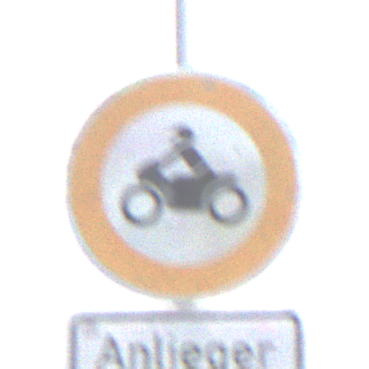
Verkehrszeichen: VerbotKraftraeder
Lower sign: PersonengruppenFrei1
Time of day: Midday
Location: Outdoor (Nature)
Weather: PartlyCloudy
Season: NotSpecified
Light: Natural